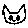
Label: cat